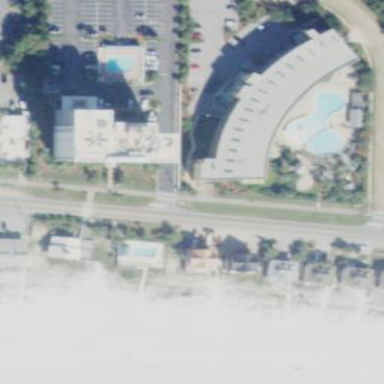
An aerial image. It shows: Apartment building suitable for tourism.